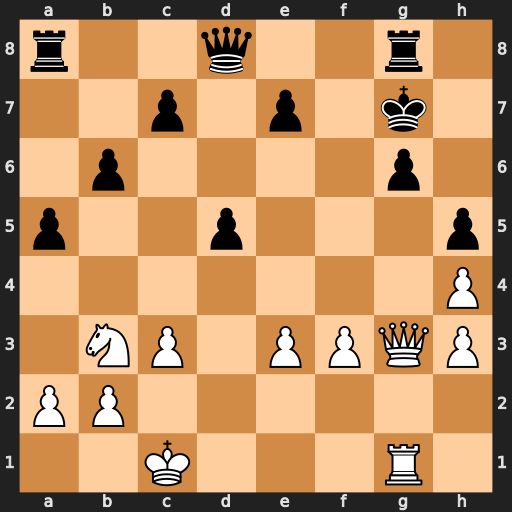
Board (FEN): r2q2r1/2p1p1k1/1p4p1/p2p3p/7P/1NP1PPQP/PP6/2K3R1
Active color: w
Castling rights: -
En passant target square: -
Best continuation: Qxg6+ Kh8 Qxh5#